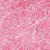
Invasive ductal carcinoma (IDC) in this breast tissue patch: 0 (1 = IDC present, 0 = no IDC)